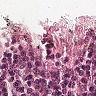
Metastatic tissue present: no